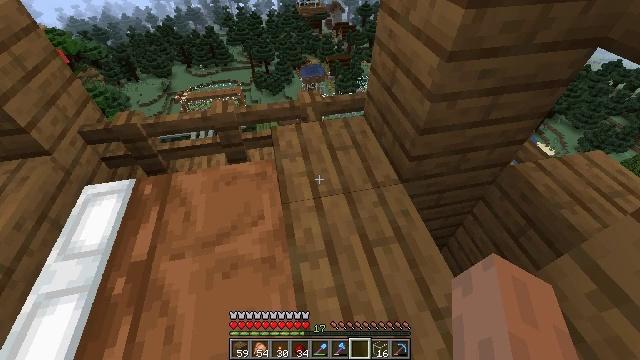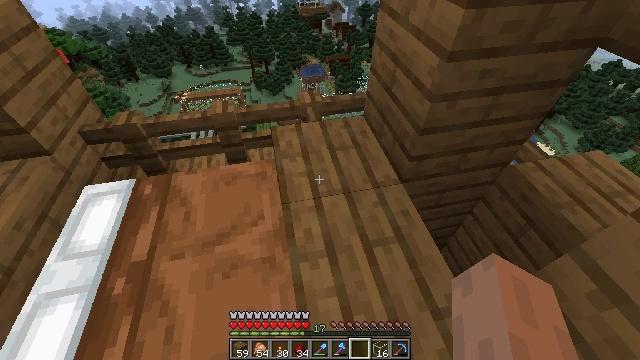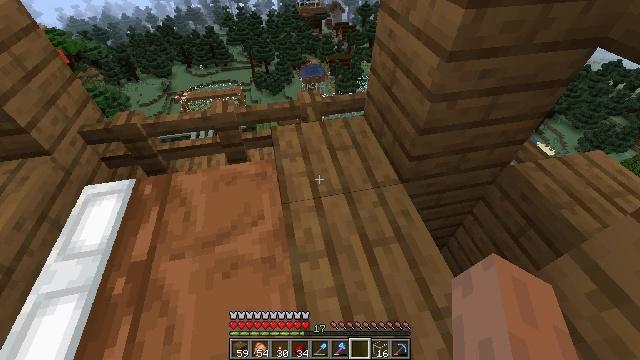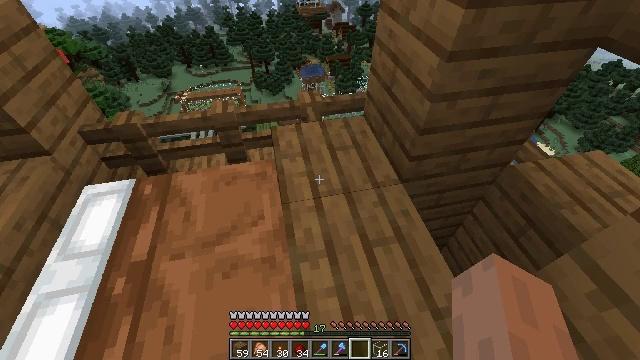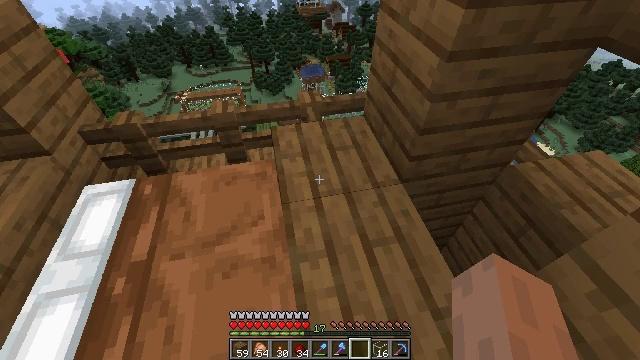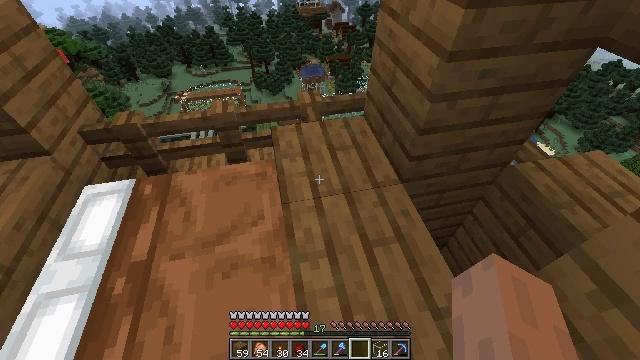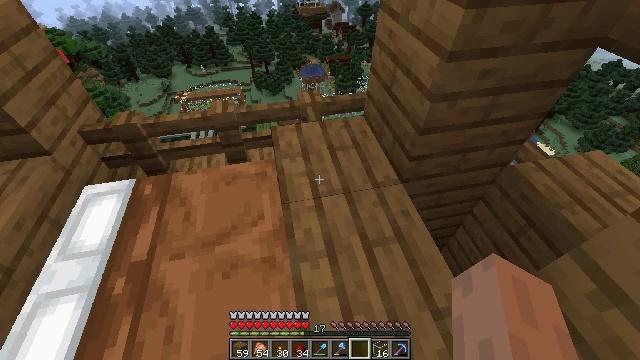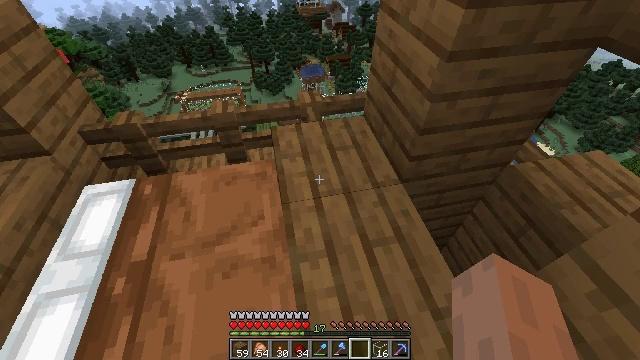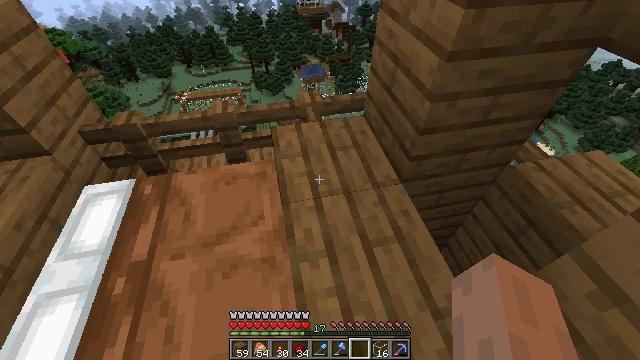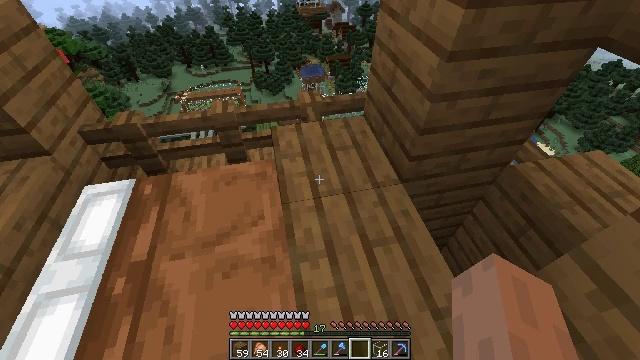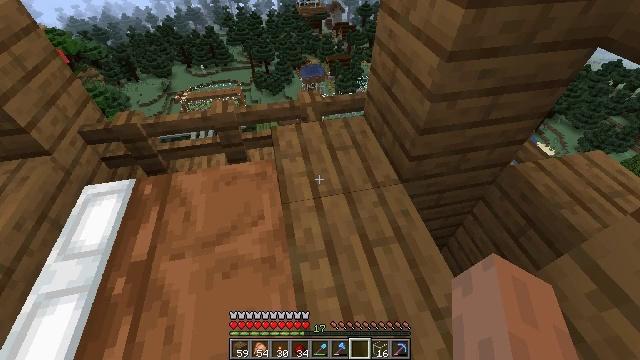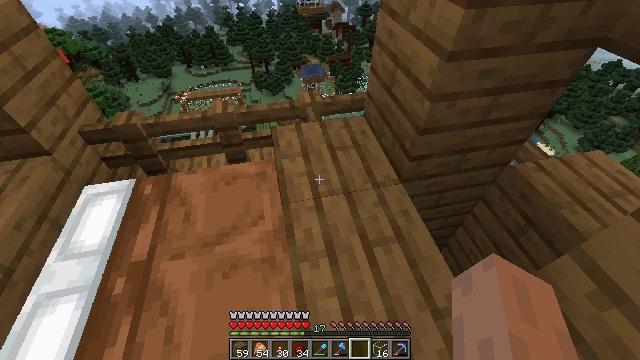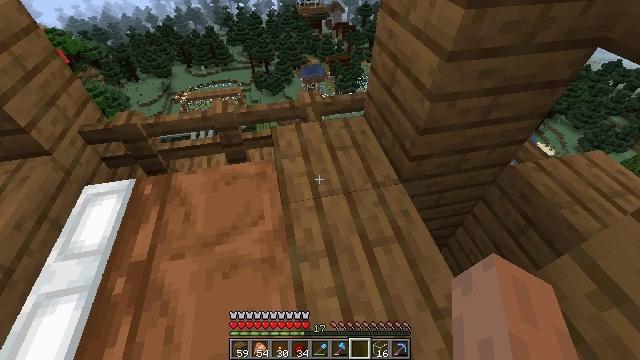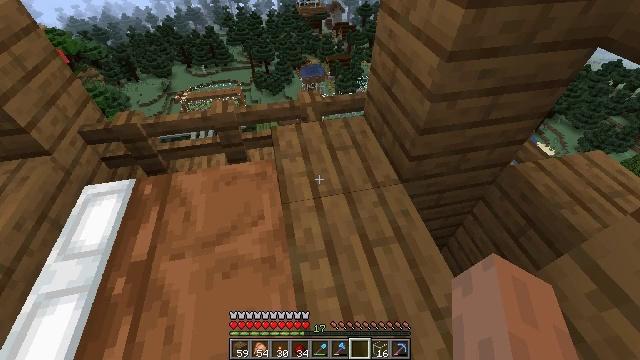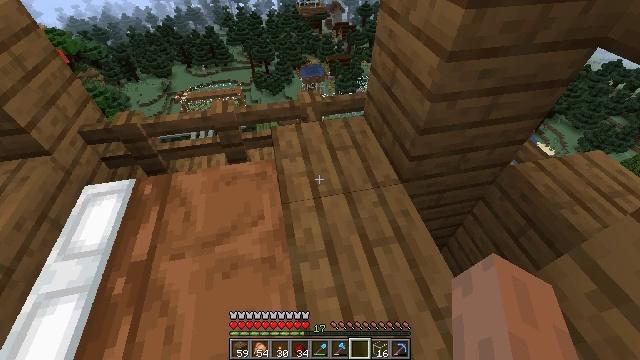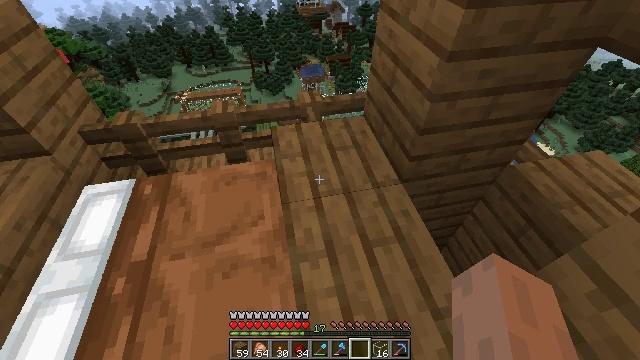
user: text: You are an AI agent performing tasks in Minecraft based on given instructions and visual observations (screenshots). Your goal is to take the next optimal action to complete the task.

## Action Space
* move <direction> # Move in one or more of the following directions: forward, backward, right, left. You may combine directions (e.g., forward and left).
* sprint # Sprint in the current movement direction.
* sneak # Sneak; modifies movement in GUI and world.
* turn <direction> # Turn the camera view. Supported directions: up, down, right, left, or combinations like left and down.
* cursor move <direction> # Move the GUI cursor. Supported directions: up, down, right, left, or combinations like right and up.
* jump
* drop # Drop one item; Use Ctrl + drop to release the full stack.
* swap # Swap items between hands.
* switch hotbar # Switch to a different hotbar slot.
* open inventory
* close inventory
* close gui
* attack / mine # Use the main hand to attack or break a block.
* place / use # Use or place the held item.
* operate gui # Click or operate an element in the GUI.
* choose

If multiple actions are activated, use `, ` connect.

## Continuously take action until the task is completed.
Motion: motion action
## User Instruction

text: Combine materials to craft a brown bed.
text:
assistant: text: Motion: no_op
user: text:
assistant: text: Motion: no_op
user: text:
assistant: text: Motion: no_op
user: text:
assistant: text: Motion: no_op
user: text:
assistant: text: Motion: no_op
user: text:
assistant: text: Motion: no_op
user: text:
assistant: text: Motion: no_op
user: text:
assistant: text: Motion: no_op
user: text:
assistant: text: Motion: no_op
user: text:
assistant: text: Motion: no_op
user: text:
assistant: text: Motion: no_op
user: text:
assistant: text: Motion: no_op
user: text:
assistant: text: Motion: no_op
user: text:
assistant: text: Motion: no_op
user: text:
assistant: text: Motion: no_op
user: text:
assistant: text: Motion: no_op
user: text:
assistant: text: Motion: no_op
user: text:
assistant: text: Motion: no_op
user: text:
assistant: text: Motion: no_op
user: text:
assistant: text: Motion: no_op
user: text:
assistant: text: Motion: no_op
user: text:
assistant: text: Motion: no_op
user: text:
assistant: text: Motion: no_op
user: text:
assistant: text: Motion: no_op
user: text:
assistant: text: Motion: no_op
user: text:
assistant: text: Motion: no_op
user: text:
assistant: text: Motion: no_op
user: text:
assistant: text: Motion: no_op
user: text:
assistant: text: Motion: no_op
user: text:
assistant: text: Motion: no_op